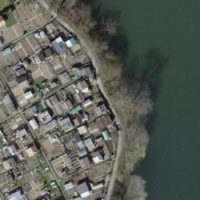
EUNIS habitat code: 53
Species observed at this site:
Cydonia oblonga